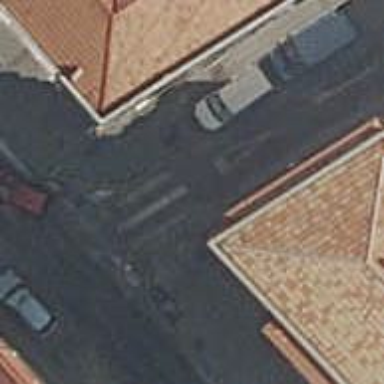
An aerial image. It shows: Marked crossing on the road.